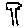
Label: tree